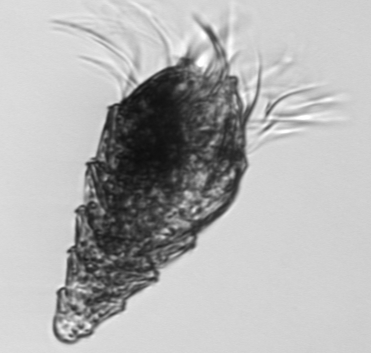
Label: Laboea_strobila